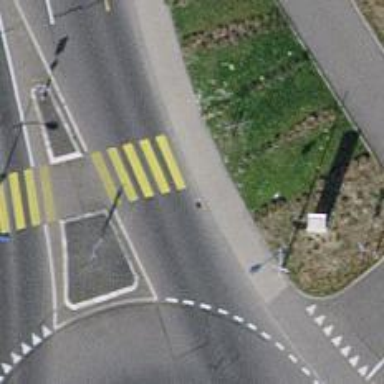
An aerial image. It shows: Kerb serving as barrier.